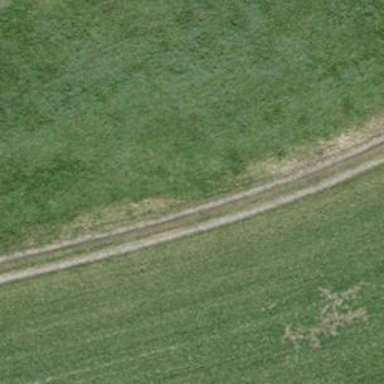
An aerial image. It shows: Path.